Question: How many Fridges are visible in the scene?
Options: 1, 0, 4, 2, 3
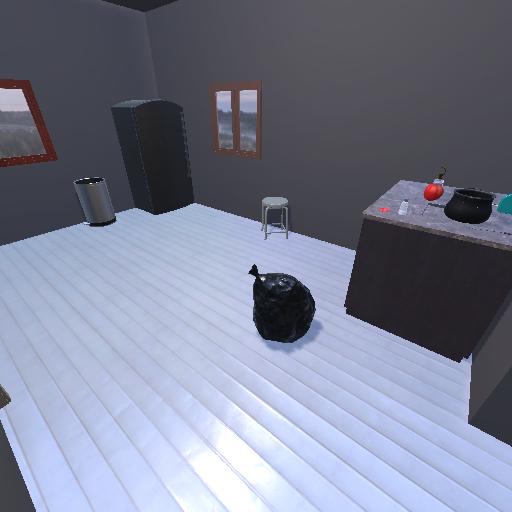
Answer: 1